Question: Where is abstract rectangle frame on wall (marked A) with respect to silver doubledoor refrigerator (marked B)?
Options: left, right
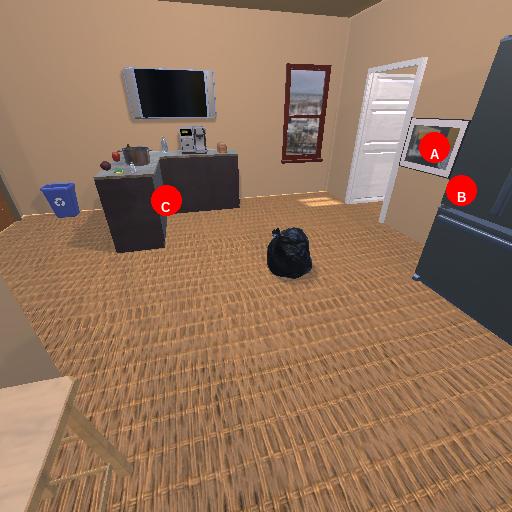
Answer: left